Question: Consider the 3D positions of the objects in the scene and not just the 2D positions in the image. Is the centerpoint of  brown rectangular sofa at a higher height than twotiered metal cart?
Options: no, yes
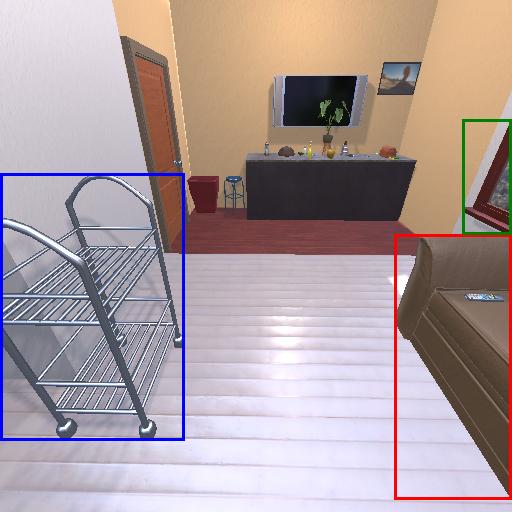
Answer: no